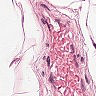
Metastatic tissue present: no